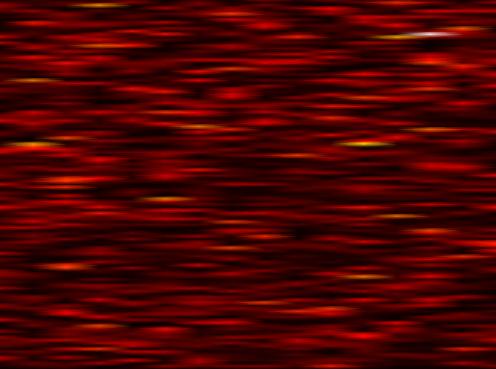
Label: FOFDM